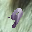
Label: 9